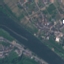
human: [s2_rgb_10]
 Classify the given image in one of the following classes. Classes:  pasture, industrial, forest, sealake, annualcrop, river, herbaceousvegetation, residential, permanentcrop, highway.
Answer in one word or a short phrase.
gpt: River